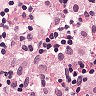
Metastatic tissue present: no